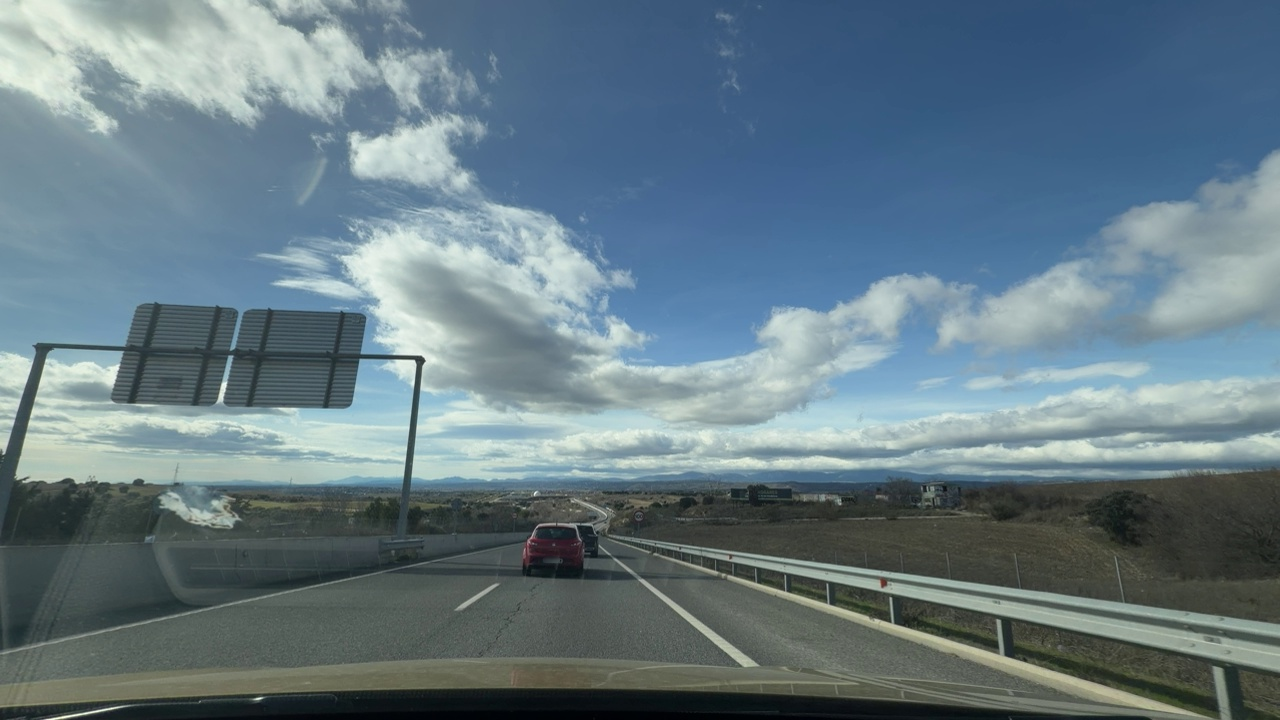
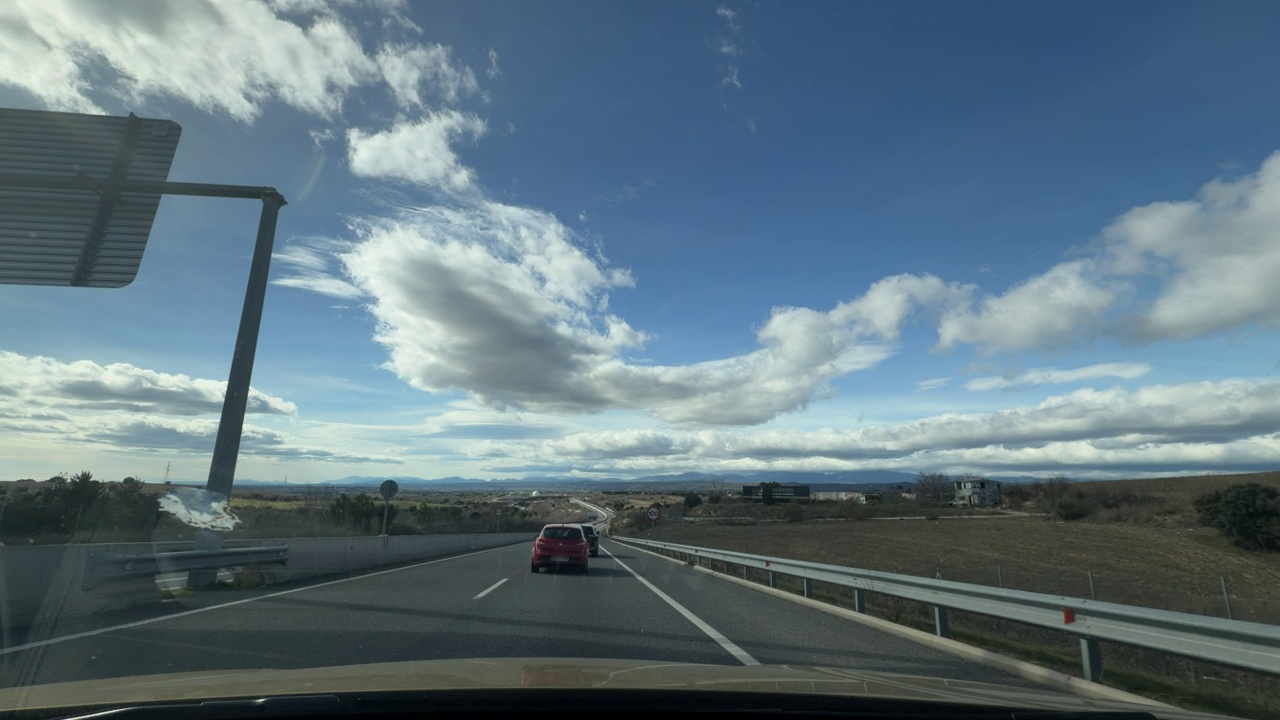
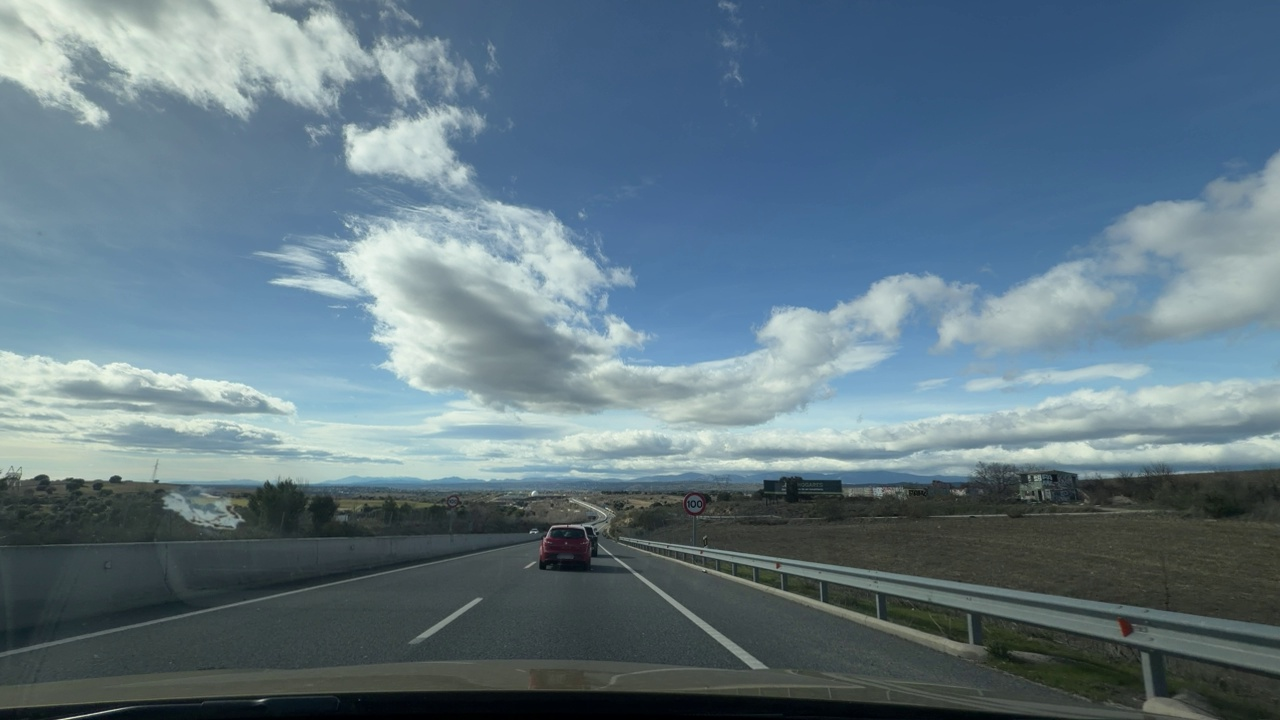
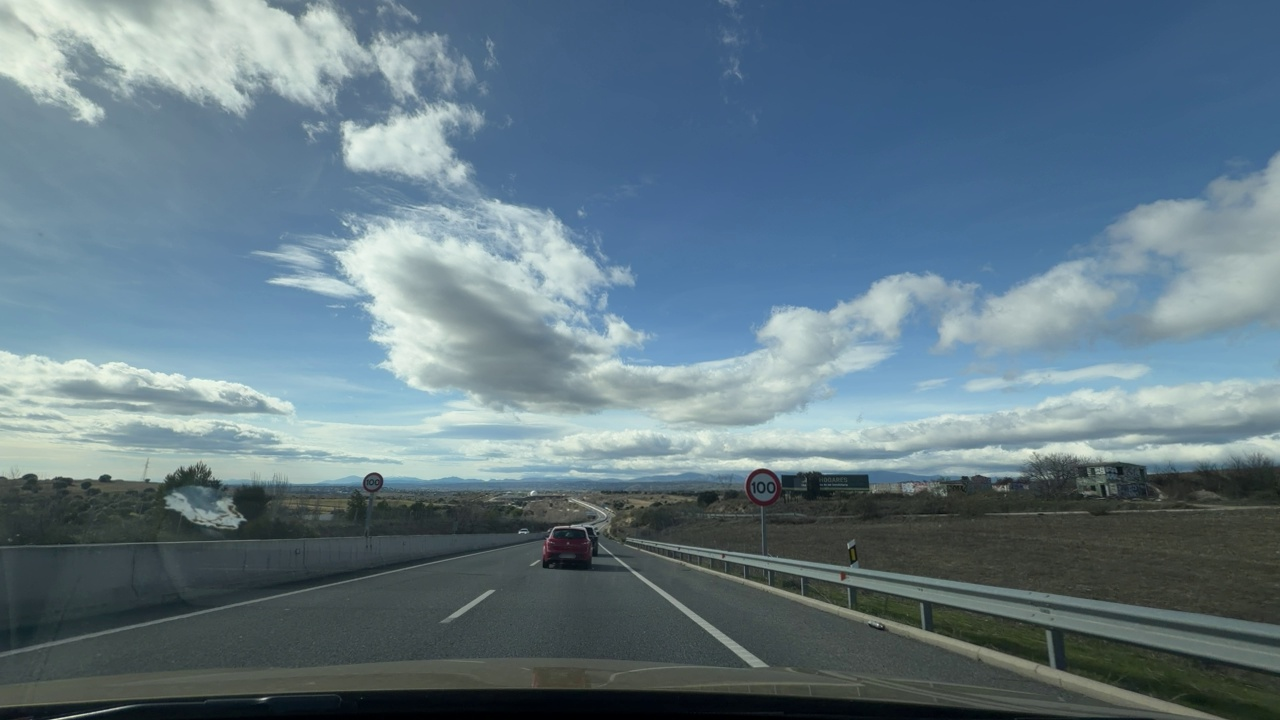
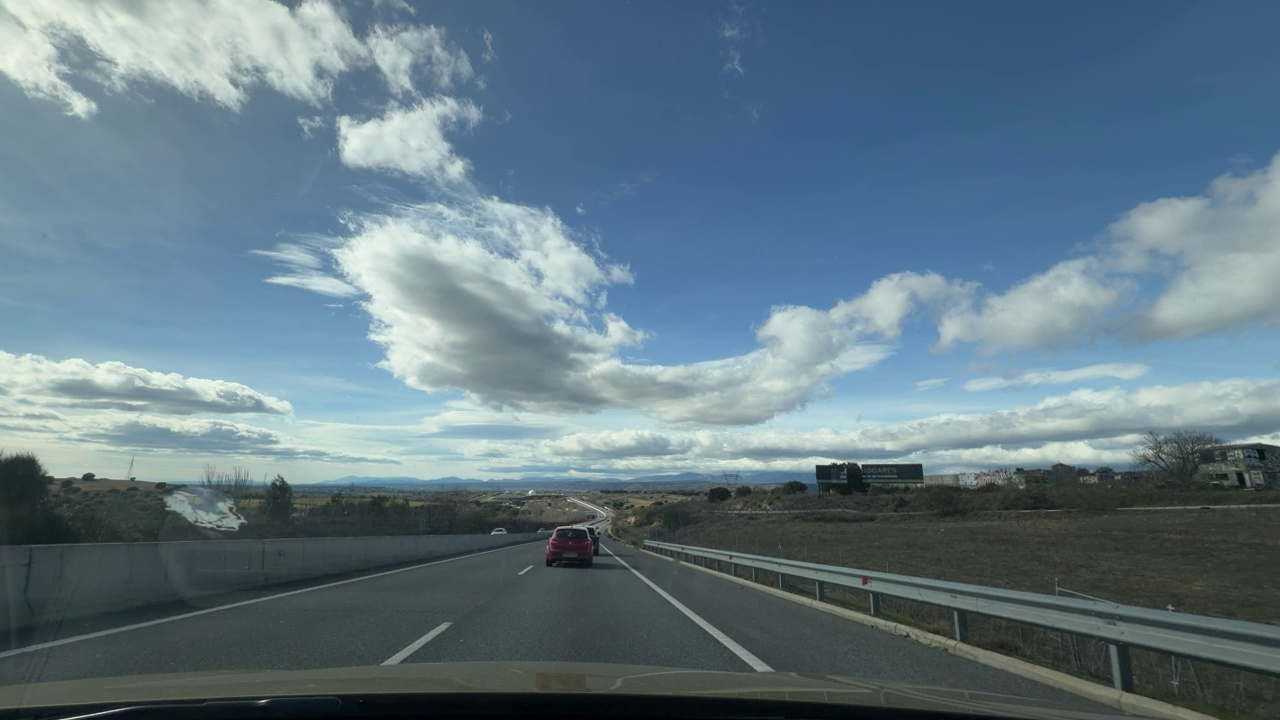
Situation: Speed limit adaptation
Question: Are multiple speed limit signs with different values visible?
Answer: No
Reasoning: No multiple speed limit with different values are visible, there are only two signs at the same heigh indicating the same speed

Situation: Speed limit adaptation
Question: Is there a speed limit sign regulating the ego lane?
Answer: Yes
Reasoning: There are speed limit signs on the left and right side of the ego direction of travel

Situation: Speed limit adaptation
Question: What speed value is displayed on the visible speed limit sign?
Answer: 100
Reasoning: The signs displays a number 100, so the limit in this road is 100km/h

Situation: Speed limit adaptation
Question: Is the ego vehicle traveling on a highway?
Answer: Yes
Reasoning: Highway-style signage is visible on the road, indicating a highway environment

Situation: Speed limit adaptation
Question: Is the ego vehicle entering or exiting a highway?
Answer: No
Reasoning: No clear signs of entering or exiting appears on the picture

Situation: Speed limit adaptation
Question: Are speed bumps, crosswalks, or construction-related obstacles present in the ego lane?
Answer: No
Reasoning: The road is clear, no obstacles ahead